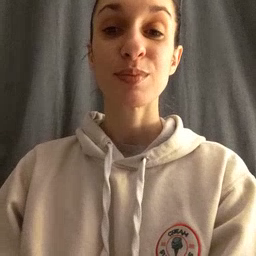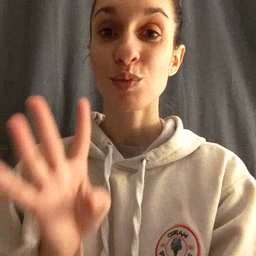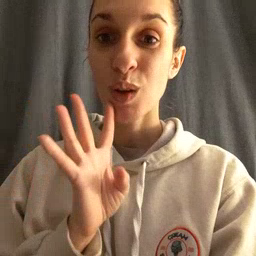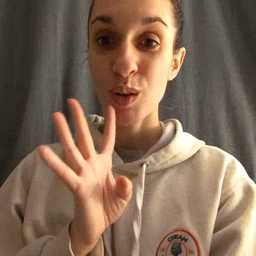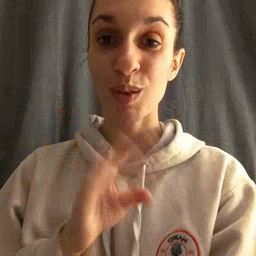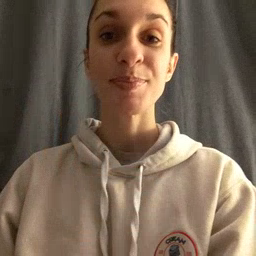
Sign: talk